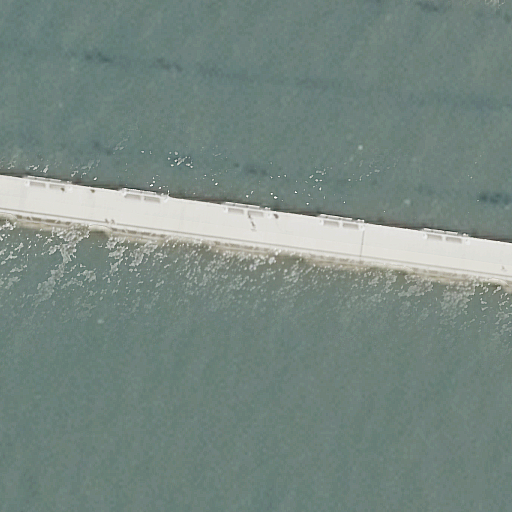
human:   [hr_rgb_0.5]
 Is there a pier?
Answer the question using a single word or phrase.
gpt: yes

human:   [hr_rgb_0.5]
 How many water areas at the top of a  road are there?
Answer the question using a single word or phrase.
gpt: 0

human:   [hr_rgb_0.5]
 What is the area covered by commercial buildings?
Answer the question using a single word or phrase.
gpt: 0m2

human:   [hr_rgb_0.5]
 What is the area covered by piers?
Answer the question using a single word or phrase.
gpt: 1030m2

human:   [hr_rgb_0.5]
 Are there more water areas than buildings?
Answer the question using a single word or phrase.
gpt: yes

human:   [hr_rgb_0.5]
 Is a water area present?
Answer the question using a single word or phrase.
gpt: yes

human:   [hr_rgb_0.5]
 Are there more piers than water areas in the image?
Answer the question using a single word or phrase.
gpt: no

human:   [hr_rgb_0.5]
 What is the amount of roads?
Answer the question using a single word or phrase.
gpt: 2

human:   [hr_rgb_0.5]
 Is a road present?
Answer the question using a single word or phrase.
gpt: yes

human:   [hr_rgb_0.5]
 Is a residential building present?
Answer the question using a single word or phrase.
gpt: no

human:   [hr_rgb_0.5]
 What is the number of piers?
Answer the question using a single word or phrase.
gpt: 1

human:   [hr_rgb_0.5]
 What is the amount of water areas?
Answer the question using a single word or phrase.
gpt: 1

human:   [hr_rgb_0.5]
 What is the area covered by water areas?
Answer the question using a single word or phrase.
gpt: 10612m2

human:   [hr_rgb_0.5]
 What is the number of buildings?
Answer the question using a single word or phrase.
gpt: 0

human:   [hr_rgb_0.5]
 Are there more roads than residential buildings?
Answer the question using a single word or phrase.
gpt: yes

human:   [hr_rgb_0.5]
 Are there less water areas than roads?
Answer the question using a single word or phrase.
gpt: yes

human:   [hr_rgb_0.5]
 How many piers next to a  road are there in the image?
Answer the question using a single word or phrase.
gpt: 1

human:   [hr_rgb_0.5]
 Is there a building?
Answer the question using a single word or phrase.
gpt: no

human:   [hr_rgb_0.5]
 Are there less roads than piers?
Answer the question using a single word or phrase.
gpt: no

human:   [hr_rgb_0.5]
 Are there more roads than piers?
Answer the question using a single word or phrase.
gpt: yes

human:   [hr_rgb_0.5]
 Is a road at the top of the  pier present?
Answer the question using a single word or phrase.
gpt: yes

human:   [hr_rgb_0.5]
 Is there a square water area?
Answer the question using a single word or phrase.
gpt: no

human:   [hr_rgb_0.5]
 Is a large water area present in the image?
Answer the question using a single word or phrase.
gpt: yes

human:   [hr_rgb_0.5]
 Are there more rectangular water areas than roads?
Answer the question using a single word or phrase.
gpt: no

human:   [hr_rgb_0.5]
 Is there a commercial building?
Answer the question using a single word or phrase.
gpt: no

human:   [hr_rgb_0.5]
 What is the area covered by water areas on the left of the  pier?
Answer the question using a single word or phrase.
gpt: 10612m2

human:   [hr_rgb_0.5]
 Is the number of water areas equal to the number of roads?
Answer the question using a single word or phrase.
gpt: no

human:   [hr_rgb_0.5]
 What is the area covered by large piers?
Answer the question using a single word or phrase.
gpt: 1030m2

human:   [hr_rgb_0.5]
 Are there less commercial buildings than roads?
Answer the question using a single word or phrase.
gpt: yes

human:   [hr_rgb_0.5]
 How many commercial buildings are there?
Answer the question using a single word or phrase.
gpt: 0

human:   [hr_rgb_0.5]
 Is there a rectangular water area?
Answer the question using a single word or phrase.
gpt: yes

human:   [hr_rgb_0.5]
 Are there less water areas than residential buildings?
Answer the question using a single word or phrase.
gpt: no

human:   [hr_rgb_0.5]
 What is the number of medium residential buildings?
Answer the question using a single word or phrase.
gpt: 0

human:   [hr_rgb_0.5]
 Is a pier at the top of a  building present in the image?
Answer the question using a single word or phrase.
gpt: no

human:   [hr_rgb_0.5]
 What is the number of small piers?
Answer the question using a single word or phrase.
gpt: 0

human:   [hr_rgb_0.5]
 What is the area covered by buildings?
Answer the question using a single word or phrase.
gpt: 0m2

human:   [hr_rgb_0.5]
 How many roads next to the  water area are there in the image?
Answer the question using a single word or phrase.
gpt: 2

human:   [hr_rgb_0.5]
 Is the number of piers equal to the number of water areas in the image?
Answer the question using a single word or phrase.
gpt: yes

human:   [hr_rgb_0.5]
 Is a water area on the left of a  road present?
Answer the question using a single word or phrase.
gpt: no

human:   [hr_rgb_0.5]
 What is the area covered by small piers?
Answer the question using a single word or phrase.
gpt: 0m2

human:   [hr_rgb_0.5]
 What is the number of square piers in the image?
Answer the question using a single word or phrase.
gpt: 0

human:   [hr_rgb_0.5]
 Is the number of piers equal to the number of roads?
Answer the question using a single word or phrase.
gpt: no

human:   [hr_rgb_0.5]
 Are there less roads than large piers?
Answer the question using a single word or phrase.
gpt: no

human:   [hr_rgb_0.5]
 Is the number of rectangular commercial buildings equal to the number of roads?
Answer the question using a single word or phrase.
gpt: no

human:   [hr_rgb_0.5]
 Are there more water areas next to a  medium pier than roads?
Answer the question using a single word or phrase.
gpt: no

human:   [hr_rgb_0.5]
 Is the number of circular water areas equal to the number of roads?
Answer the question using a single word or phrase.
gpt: no

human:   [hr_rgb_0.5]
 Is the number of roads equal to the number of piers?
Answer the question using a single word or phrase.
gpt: no

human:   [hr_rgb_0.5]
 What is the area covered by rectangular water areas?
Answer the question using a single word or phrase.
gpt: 10612m2

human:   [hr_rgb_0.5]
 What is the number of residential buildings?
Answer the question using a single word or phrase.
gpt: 0

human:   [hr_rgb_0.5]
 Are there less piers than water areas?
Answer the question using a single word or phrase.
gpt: no

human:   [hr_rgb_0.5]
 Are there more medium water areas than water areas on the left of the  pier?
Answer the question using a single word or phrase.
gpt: no

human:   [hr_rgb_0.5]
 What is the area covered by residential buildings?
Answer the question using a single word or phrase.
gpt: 0m2

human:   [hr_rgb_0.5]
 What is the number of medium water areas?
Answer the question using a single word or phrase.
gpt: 0

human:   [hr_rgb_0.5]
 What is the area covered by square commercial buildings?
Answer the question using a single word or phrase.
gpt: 0m2

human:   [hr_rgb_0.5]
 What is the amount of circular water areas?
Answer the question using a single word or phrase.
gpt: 0

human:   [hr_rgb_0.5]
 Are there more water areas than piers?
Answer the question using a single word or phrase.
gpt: no

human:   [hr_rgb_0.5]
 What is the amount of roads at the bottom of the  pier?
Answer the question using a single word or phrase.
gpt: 0

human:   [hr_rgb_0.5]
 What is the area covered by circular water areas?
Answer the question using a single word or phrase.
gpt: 0m2

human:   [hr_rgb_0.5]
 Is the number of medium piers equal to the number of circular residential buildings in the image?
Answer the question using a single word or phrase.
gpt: yes

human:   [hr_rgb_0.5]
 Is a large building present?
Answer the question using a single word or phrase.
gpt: no

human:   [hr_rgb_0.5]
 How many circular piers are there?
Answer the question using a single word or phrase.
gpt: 0

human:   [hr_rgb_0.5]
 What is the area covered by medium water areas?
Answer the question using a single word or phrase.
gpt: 0m2

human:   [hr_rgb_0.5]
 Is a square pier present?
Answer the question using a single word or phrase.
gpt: no

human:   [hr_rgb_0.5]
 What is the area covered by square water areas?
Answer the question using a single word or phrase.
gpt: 0m2